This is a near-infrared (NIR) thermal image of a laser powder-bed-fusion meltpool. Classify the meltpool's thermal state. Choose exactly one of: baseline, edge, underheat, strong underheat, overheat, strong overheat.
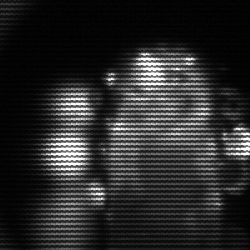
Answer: strong underheat